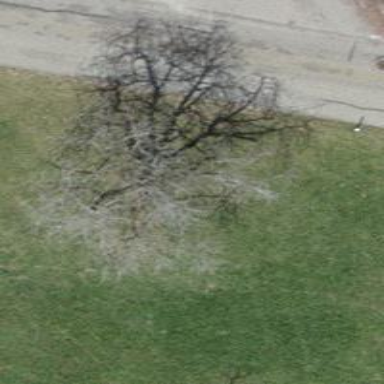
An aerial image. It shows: Urban area featuring tree as natural element.